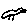
Label: bird